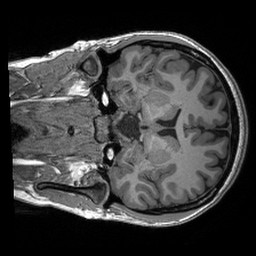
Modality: T1w
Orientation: coronal
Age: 19
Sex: female
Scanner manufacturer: siemens
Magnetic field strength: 3 T
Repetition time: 2.4 s
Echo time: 0.00191 s